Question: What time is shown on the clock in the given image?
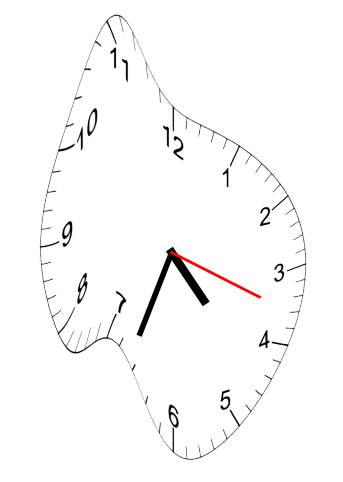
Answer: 04:33:18